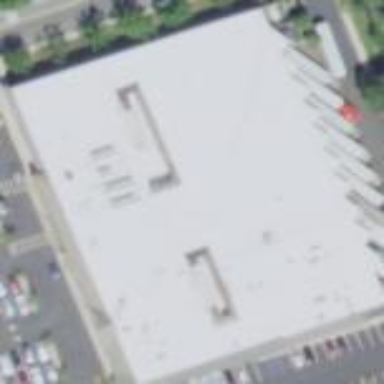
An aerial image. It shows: View of supermarket building.